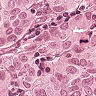
Metastatic tissue present: yes